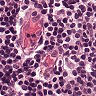
Metastatic tissue present: no